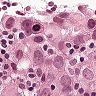
Metastatic tissue present: yes